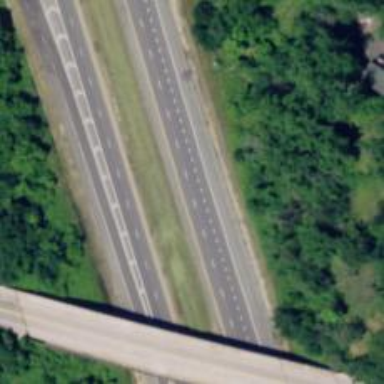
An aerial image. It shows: Motorway junction.